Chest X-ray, PA view. Patient: 45 years old, sex M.
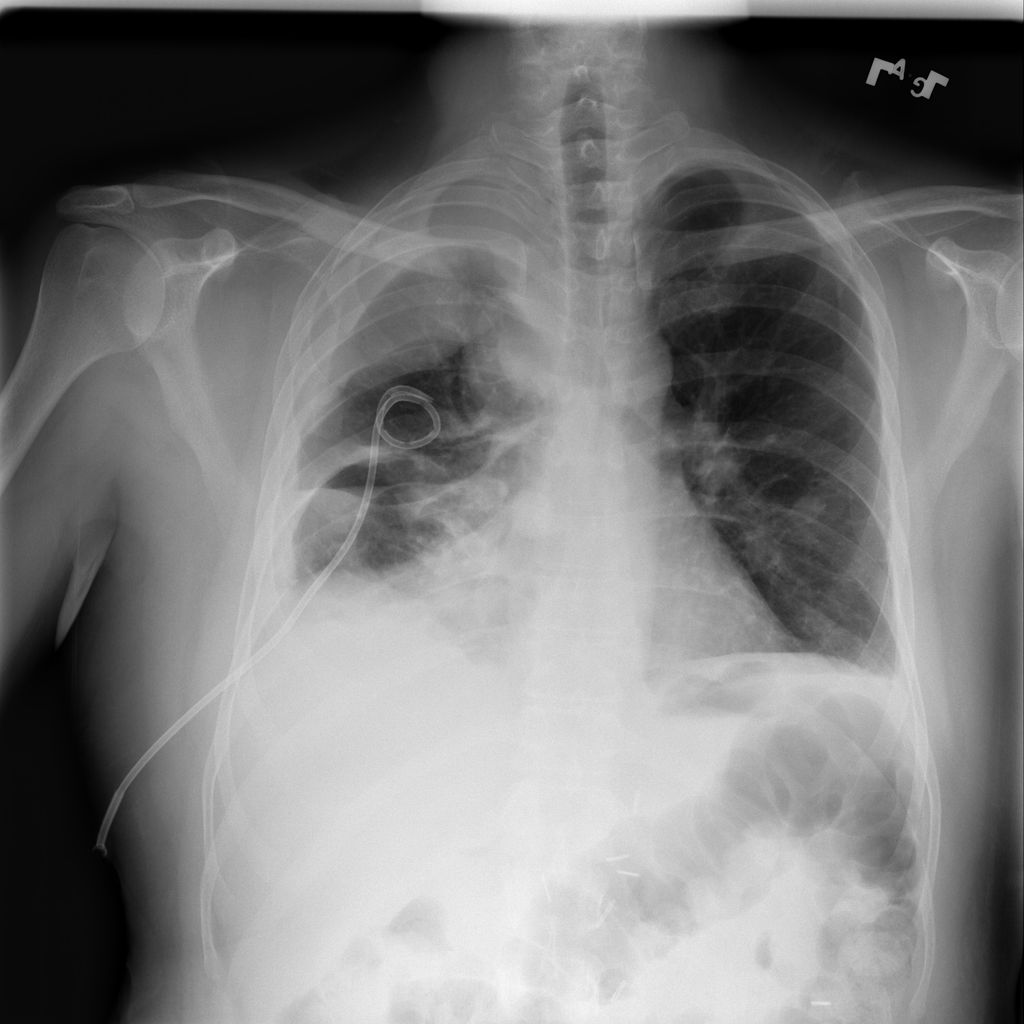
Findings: Effusion